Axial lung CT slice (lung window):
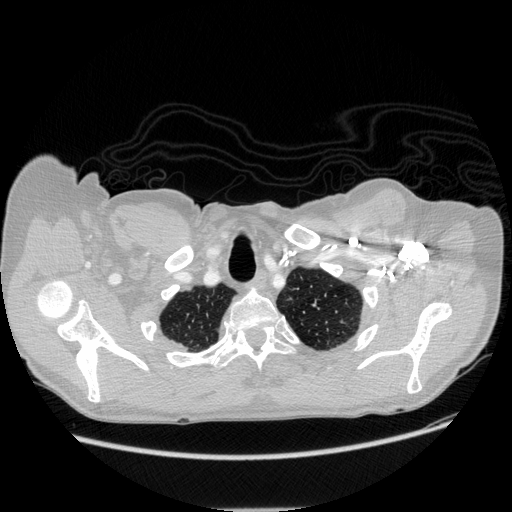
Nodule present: no